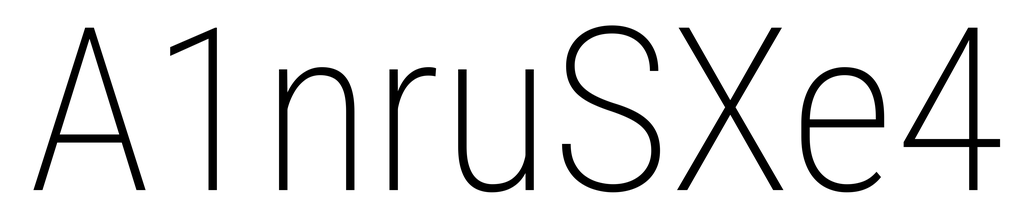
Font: Roboto_Condensed_ExtraLight